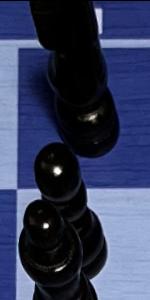
Label: Pawn_Black